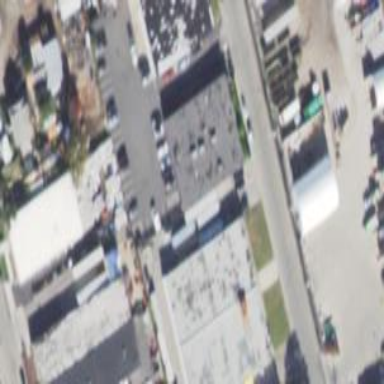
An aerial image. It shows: Commercial building.